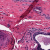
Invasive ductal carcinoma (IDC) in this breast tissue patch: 0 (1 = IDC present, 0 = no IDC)